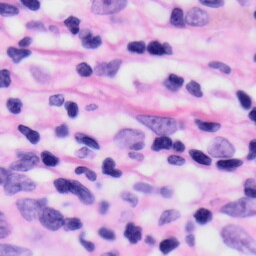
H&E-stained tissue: Skin